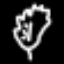
Label: leaf